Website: lowes
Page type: billing-address
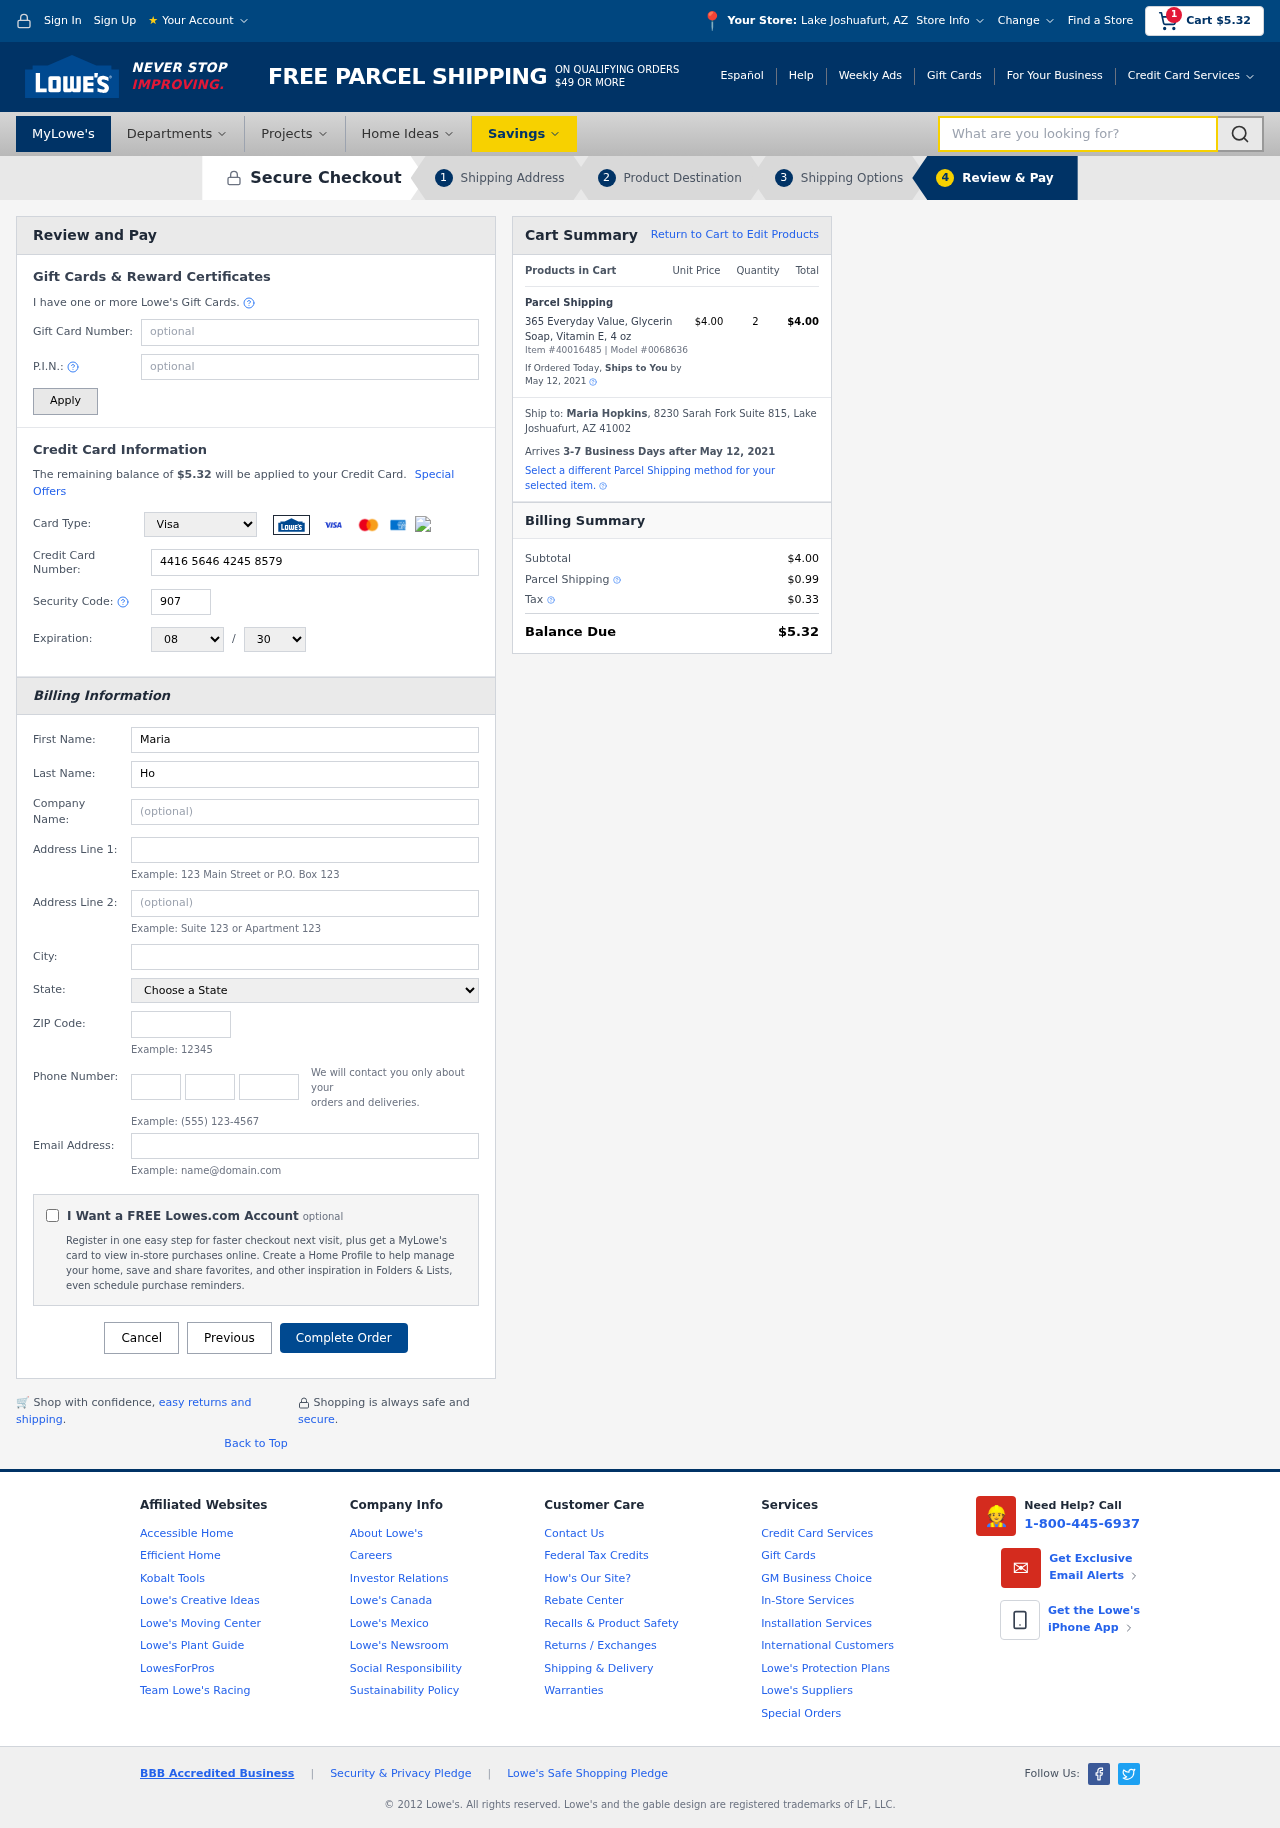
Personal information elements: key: PII_CARD_CVV
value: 907
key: PII_CARD_EXPIRY_MONTH
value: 08
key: PII_CARD_EXPIRY_YEAR
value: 30
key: PII_CARD_NUMBER
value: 4416 5646 4245 8579
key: PII_CARD_TYPE
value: Visa
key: PII_CITY
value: Lake Joshuafurt
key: PII_CITY_STATE
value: Lake Joshuafurt, AZ
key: PII_EMAIL
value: maria_hopkins@hotmail.com
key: PII_FIRSTNAME
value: Maria
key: PII_FULLNAME
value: Maria Hopkins
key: PII_LASTNAME
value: Hopkins
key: PII_PHONE_AREA
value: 358
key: PII_PHONE_PREFIX
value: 463
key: PII_PHONE_SUFFIX
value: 9952
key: PII_POSTCODE
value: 41002
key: PII_STATE
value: Arizona
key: PII_STREET
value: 8230 Sarah Fork Suite 815
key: PII_STREET2
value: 54805 Jimenez Courts Suite 242
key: PII_CITY_STATE_ZIP
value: Lake Joshuafurt, AZ 41002
Product elements: key: PRODUCT1_NAME
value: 365 Everyday Value, Glycerin Soap, Vitamin E, 4 oz
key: PRODUCT1_PRICE
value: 4
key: PRODUCT1_QUANTITY
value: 2
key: PRODUCT_ITEM_NUMBER
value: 40016485
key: PRODUCT_MODEL_NUMBER
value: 0068636
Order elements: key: ORDER_SUBTOTAL
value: $5.32
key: ORDER_TOTAL
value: $5.32
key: ORDER_SHIPPING_DATE
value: May 12, 2021
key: ORDER_SUBTOTAL
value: $4.00
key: ORDER_DELIVERY_DATE
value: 3-7 Business Days after May 12, 2021
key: ORDER_SHIPPING_DATE2
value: May 12, 2021
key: ORDER_SUBTOTAL2
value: $4.00
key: ORDER_SHIPPING_COST
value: $0.99
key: ORDER_TAX
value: $0.33
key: ORDER_TOTAL2
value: $5.32
Search elements: key: HEADER_SEARCH
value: What are you looking for?